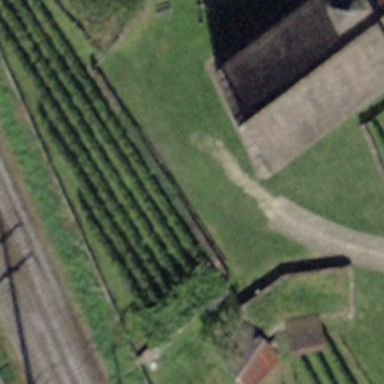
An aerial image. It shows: Vineyard.